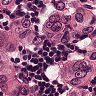
Metastatic tissue present: yes